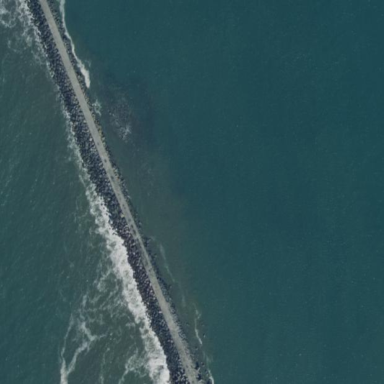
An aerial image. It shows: Natural rock reef.